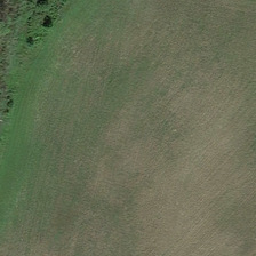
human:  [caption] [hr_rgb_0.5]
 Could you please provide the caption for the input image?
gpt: The pasture is not growing.

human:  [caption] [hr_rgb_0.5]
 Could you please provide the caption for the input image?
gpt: many view of the pasture .

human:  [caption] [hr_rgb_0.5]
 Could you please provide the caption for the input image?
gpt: many view of the pasture .

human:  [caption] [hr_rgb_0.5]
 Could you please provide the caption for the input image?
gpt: The grass hasn't grown yet.

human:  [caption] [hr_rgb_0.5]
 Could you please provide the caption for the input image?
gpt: many view of the pasture .